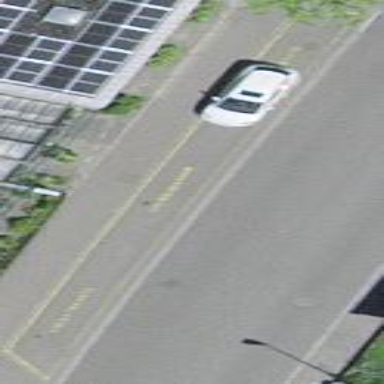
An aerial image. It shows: Street-side parking area with parallel orientation. The surface is asphalt.